Question:
I want to select only the div which don't have 'style="display : none"'
'''
cy.get('div[class="table-wrap"]').filter(':visible')
.contains('element_to_selected_inside_This_div')
cy.get('div[class="table-wrap"]').not('style="display: none;"')
.contains('element_to_selected_inside_This_div')
'''
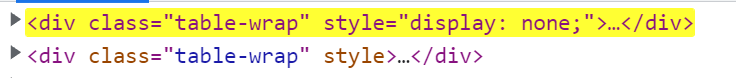
Answer: All you need is square brackets around the style attribute, same as you did for class attribute
'''
cy.get('div[class="table-wrap"]')
.not('[style="display: none;"]')
.contains('element_to_selected_inside_This_div')
.should('have.length', 1) // only one is selected
'''